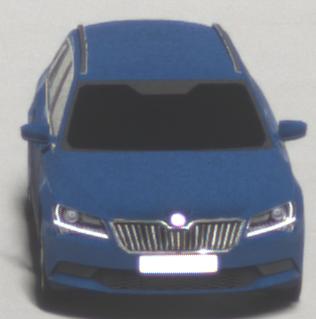
Make: Skoda
Model: Superb Combi 1.4 TSI
Detailed model: Superb (III) Combi
Model produced from: 2015/09
Model produced until: 2018/06
Doors: 5
Color: blue
Road condition: dry road
Daytime: not specified
Contrast: high contrast